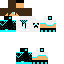
A male skeleton skin with dark skin, wearing brown helmet dressed in a blue armor chest and black pants, featuring a closed mouth.